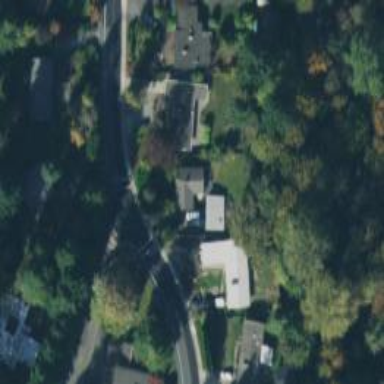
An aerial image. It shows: Stop road.